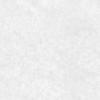
Label: no_change